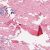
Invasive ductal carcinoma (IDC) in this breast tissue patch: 1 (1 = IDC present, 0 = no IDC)